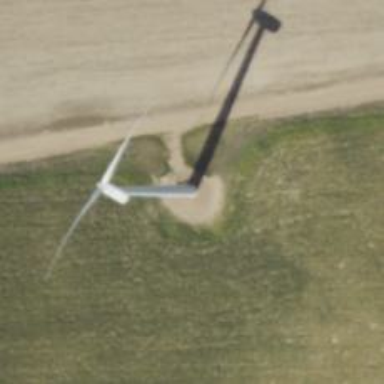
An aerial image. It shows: Wind generator in the form of horizontal axis wind turbine.